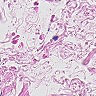
Metastatic tissue present: no